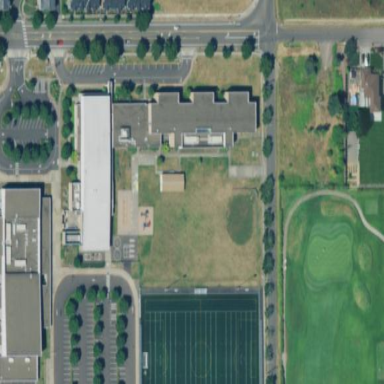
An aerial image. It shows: School building.